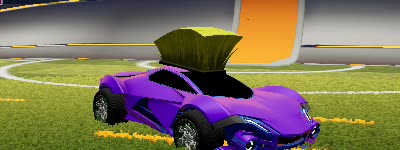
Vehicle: werewolf